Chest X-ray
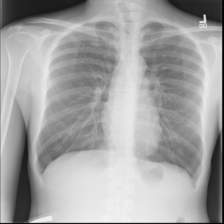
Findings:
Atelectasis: negative
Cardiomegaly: negative
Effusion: negative
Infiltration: negative
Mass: negative
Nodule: negative
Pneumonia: negative
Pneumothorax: negative
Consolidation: negative
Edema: negative
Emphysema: negative
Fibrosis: negative
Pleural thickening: negative
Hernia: negative